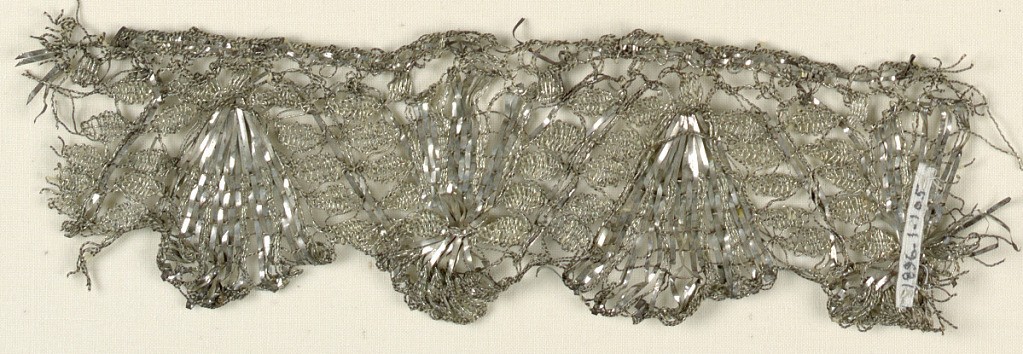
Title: Trimming
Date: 17th century
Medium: metallic strips and metallic-wrapped linen thread Technique: bobbin lace
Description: Metallic wrapped white thread and strips of metal in a shell pattern with scalloped edges.